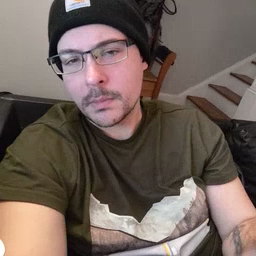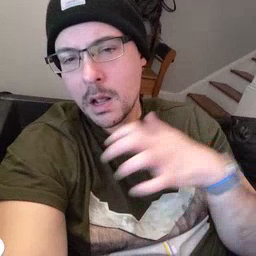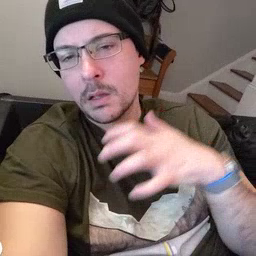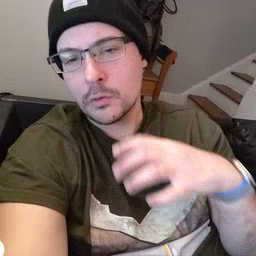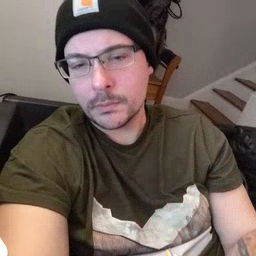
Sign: alligator